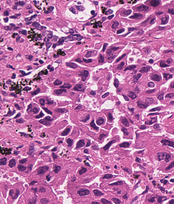
Tumor epithelial tissue: yes
Tumor-associated stroma tissue: yes
Normal tissue: no